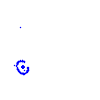
Particle: proton